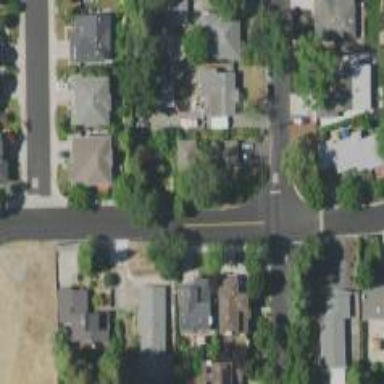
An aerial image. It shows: Residential road with sidewalk on the left side.